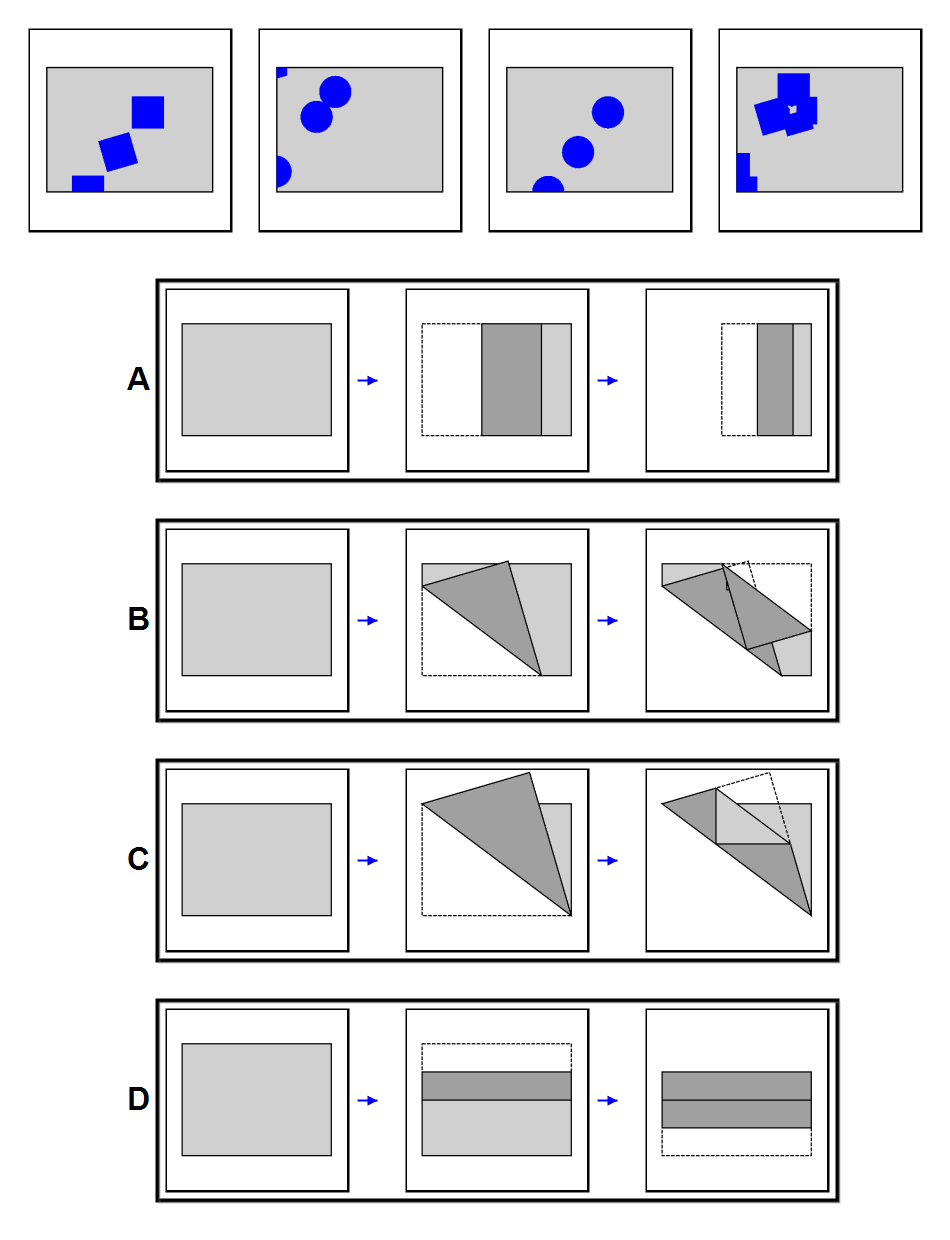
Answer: C